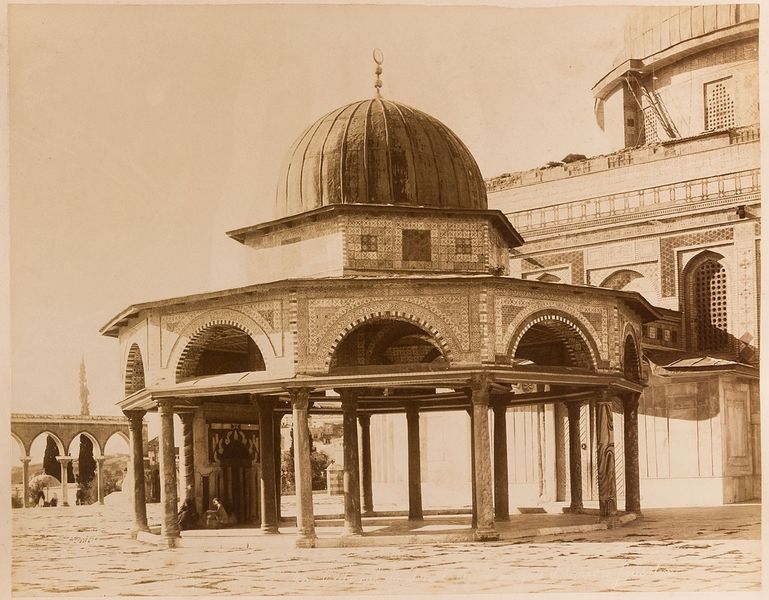
Titel: 26. Tribunal de David pris la mosquée d'&#x92;Omar à Jérusalem
Künstler: Félix Bonfils
Standort: Hamburg
Institution: Museum für Kunst und Gewerbe Hamburg
Schlagwörter: kuppel, foto, fotografie, photographie, photo, karton, tempel, albumin, lichtbild, reisefotografie, historische, schwarzweißpositivverfahren, silbersalzverfahren, schwarzweißfotografie, gebäude, örtlichkeit, straße, stätte, reisephotographie, albuminpapier, heiligtümer, kettendom